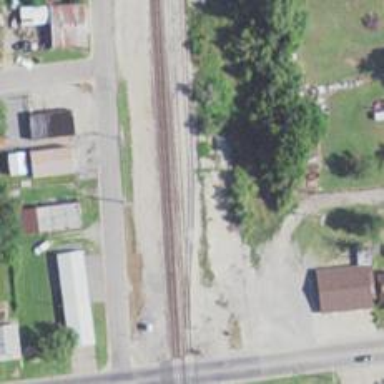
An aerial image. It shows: Rail spur service.